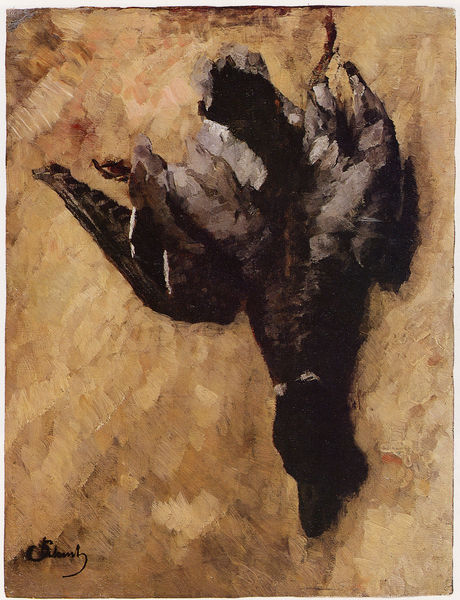
Titel: Hängende Wildente
Künstler: Carl Schuch
Standort: Freiburg i. B.
Institution: Morat-Institut für Kunst und Kunstwissenschaft
Schlagwörter: feder, flügel, fuß, gemälde, kopf, schatten, vogel, weiß, gelb, impressionismus, ocker, braun, dunkelbraun, grau, hintergrund, holz, orange, schwarz, ölbild, blüte, rot, tier, beige, malerei, muster, wand, federn, gefieder, tod, tot, hals, signatur, öl, vögel, pastos, boden, realismus, traurig, stilleben, stillleben, beine, schwanz, bein, schrift, ente, schnabel, halsband, abstrakt, violett, signiert, füsse, ölgemälde, essen, duktus, impressionistisch, ölfarbe, aufsicht, oben, punkte, vanitas, memento mori, blut, hängen, linie, draufsicht, tupfen, leinwand, erpel, stockente, jagd, pinselstrich, flecken, musterung, kaputt, maserung, geflügel, beute, erlegt, fasan, gejagt, brauntöne, struktur, pinselstriche, jagdbeute, opfer, aufgehängt, kochen, haptisch, rebhuhn, huhn, kleckse, mementum mori, hellgelb, spachtel, toter vogel, geschossen, wildbrett, absturz, kopfüber, schwanzfedern, wildente, btaun, beie, natura morte, brauner hintergrund, kopf nach unten, links signiert, grobe pinselstriche, todvogel, weihnachtsbraten, hängede ente, enta